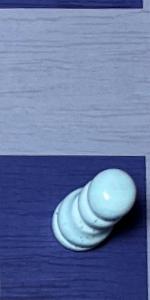
Label: Pawn_White